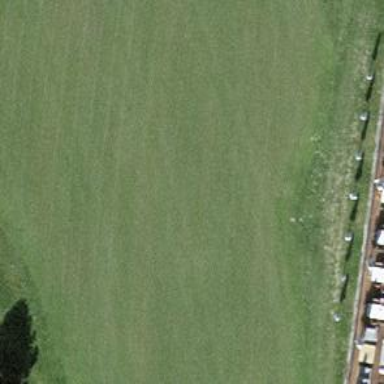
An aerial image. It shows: Green golf area with grass land use.